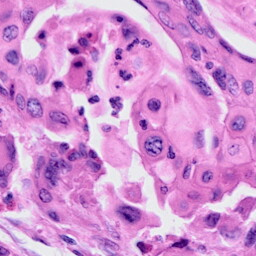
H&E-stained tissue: Cervix